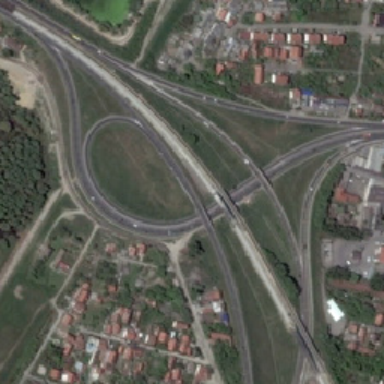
There is a viaduct with round objective lens nearby .